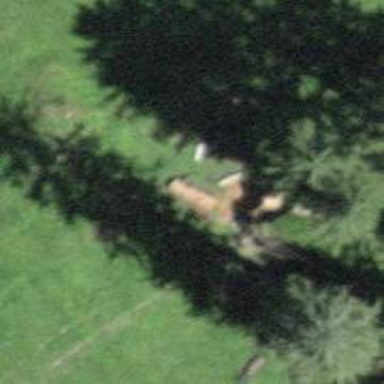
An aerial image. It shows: Single tag "natural: tree."